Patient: sex M, age 44
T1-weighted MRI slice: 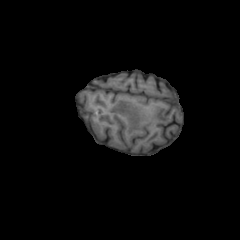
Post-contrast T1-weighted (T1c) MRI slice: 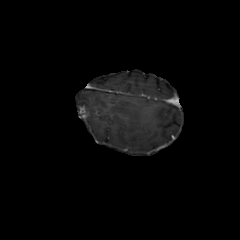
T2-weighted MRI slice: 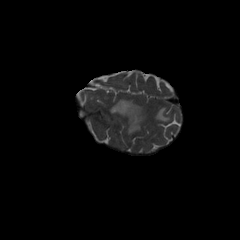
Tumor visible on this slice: yes
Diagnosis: Glioblastoma, IDH-wildtype
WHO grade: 4